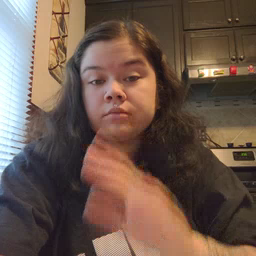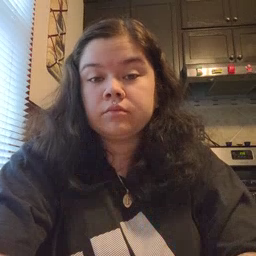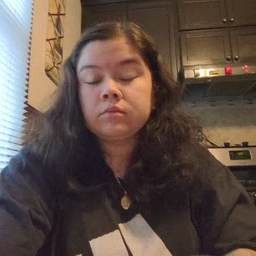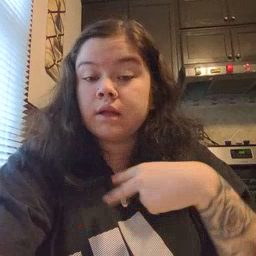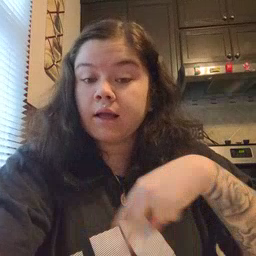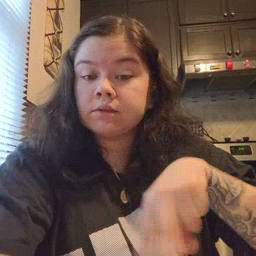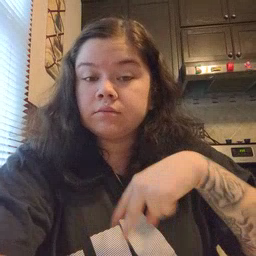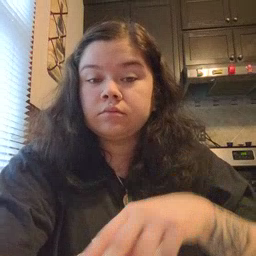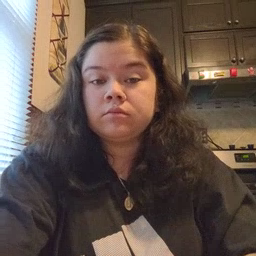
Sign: dance